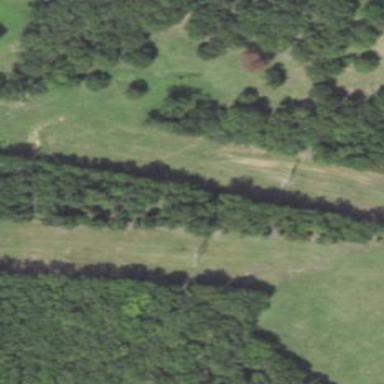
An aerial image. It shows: Beautiful woodland area.